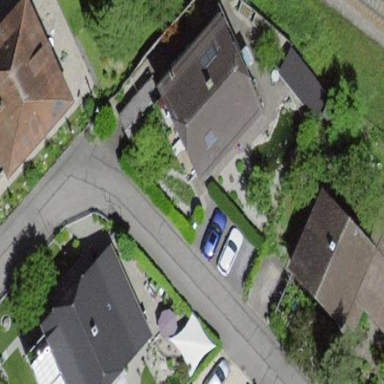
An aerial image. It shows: Half-hipped roof house.